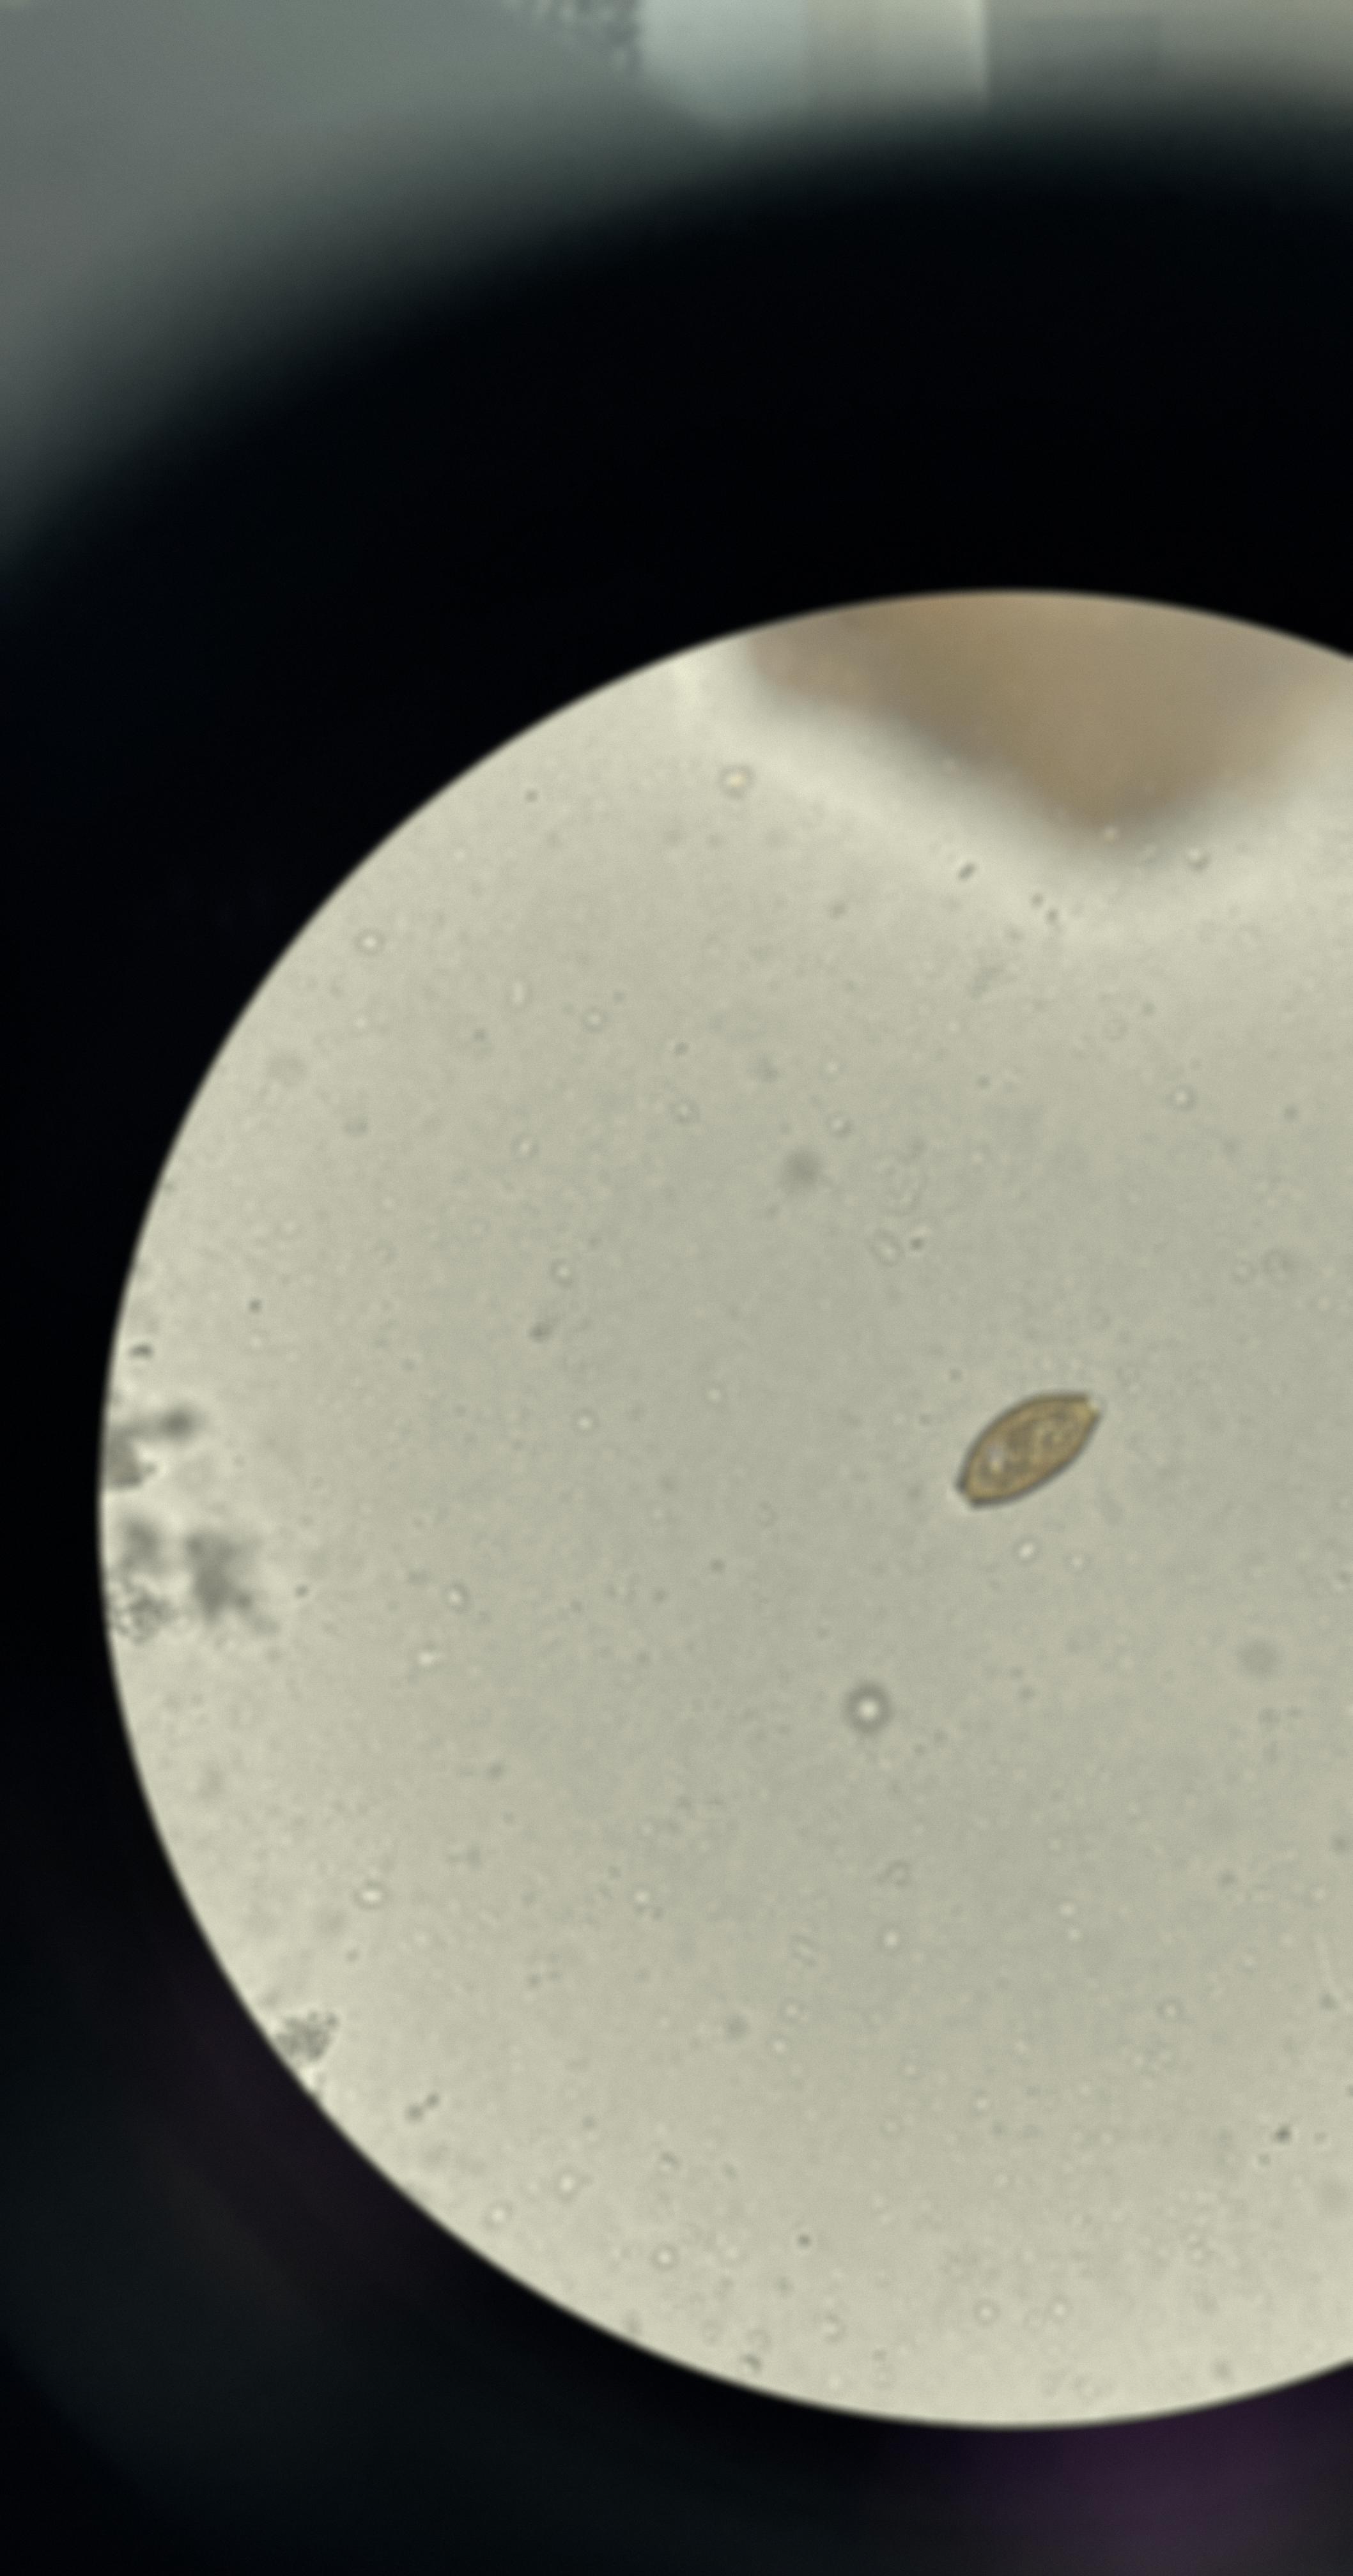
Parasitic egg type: Trichuris trichiura